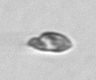
Label: Katodinium_or_Torodinium